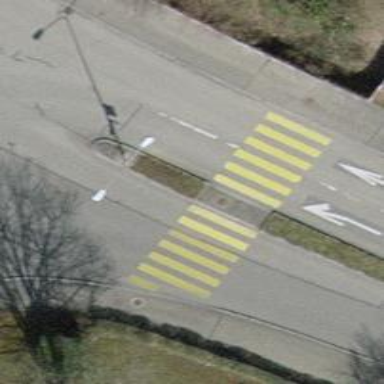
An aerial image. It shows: Uncontrolled crossing with pedestrian island.